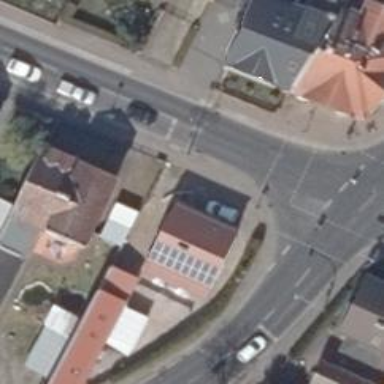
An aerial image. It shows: Road with traffic signals at crossing.